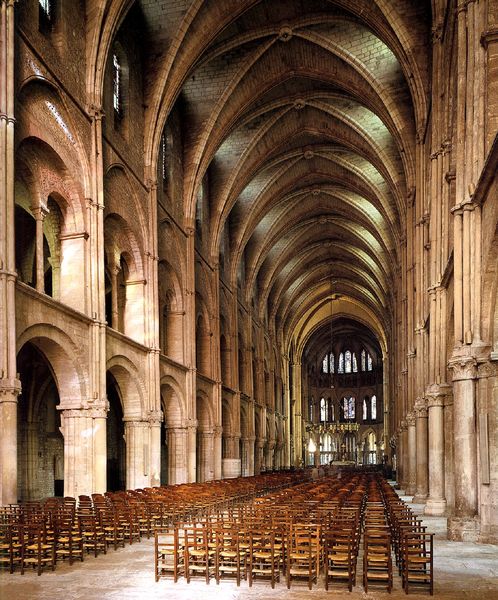
Titel: Abteikirche Saint-Rémi in Reims, Chor 1170/80, Querschiff 1045/49
Standort: Reims (EU - F)
Schlagwörter: braun, fenster, holz, licht, pfeiler, stühle, stützen, säule, säulen, architektur, stein, bild, kirche, decke, gotik, schiff, bogen, rundbogen, leuchter, innenansicht, lichteinfall, foto, fotografie, bögen, gang, gewölbe, dom, altar, bänke, hauptschiff, kathedrale, kirchenschiff, kreuzrippe, kreuzrippen, mittelschiff, bestuhlung, kreuzgewölbe, apsis, rundbögen, romanik, gothik, romanisch, wandgliederung, gewolbe, frühgotisch, vchor